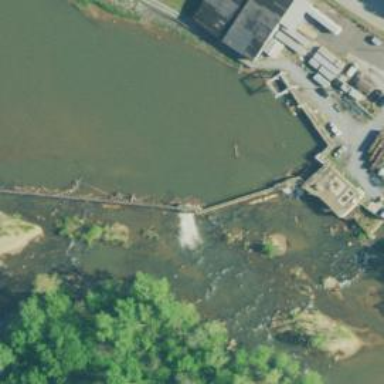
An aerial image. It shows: Dam across waterway.